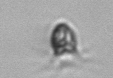
Label: Balanion